Question: I'm wondering if it's possible to have a section of my site that retailers can log into to make bulk orders. It wouldn't need to have pricing (because I might have negotiated different prices with different retailers). What it would need is simply a place where they can make an order on a checklist of products, and then submit it via email...
Does anyone know a plugin that does this? (doesn't matter if you don't have to login)
Is there some easy way that i can GET all the products names and number in my WooCommerce store and add them to a email form will the product number and a box to add qty... like this:
PHP wise? Any help would be great!

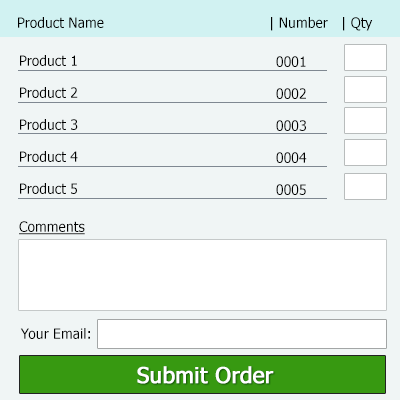
Answer: Make a page template, and build your form like so:
'''
$args = array(
'posts_per_page' => '',
'offset' => 0,
'category' => '',
'orderby' => 'post_date',
'order' => 'DESC',
'include' => '',
'exclude' => '',
'meta_key' => '',
'meta_value' => '',
'post_type' => 'product',
'post_mime_type' => '',
'post_parent' => '',
'post_status' => 'publish',
'suppress_filters' => true );
$products = get_posts( $args );
foreach ($products as $product) {
//echo out your table, eg
$pid = $product->ID;
$pname = $product->post_title;
$inputName = $pid.'quantity';
echo "<tr>
<td>$pid</td>
<td>$pname</td>
<td><input type='text' name='$inputName' value=''> </td>
</tr>";
}
'''